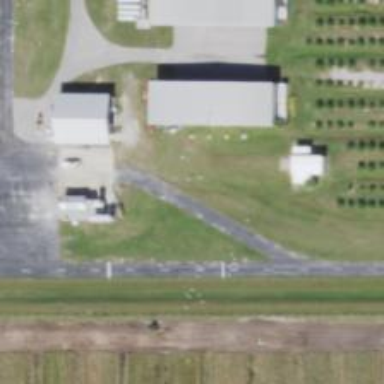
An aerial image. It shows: Taxiway at the airport with asphalt surface.